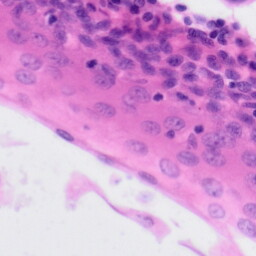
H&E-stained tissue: Tonsil